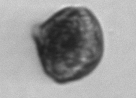
Label: Scrippsiella